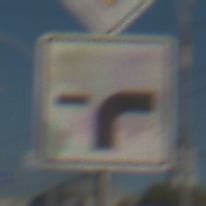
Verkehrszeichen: VerlaufVorfahrtsstrasse9
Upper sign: Vorfahrtsstrasse
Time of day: MorningAfternoon
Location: Outdoor (Urban)
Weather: Clear
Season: NotSpecified
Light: Natural